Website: macys
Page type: billing-address
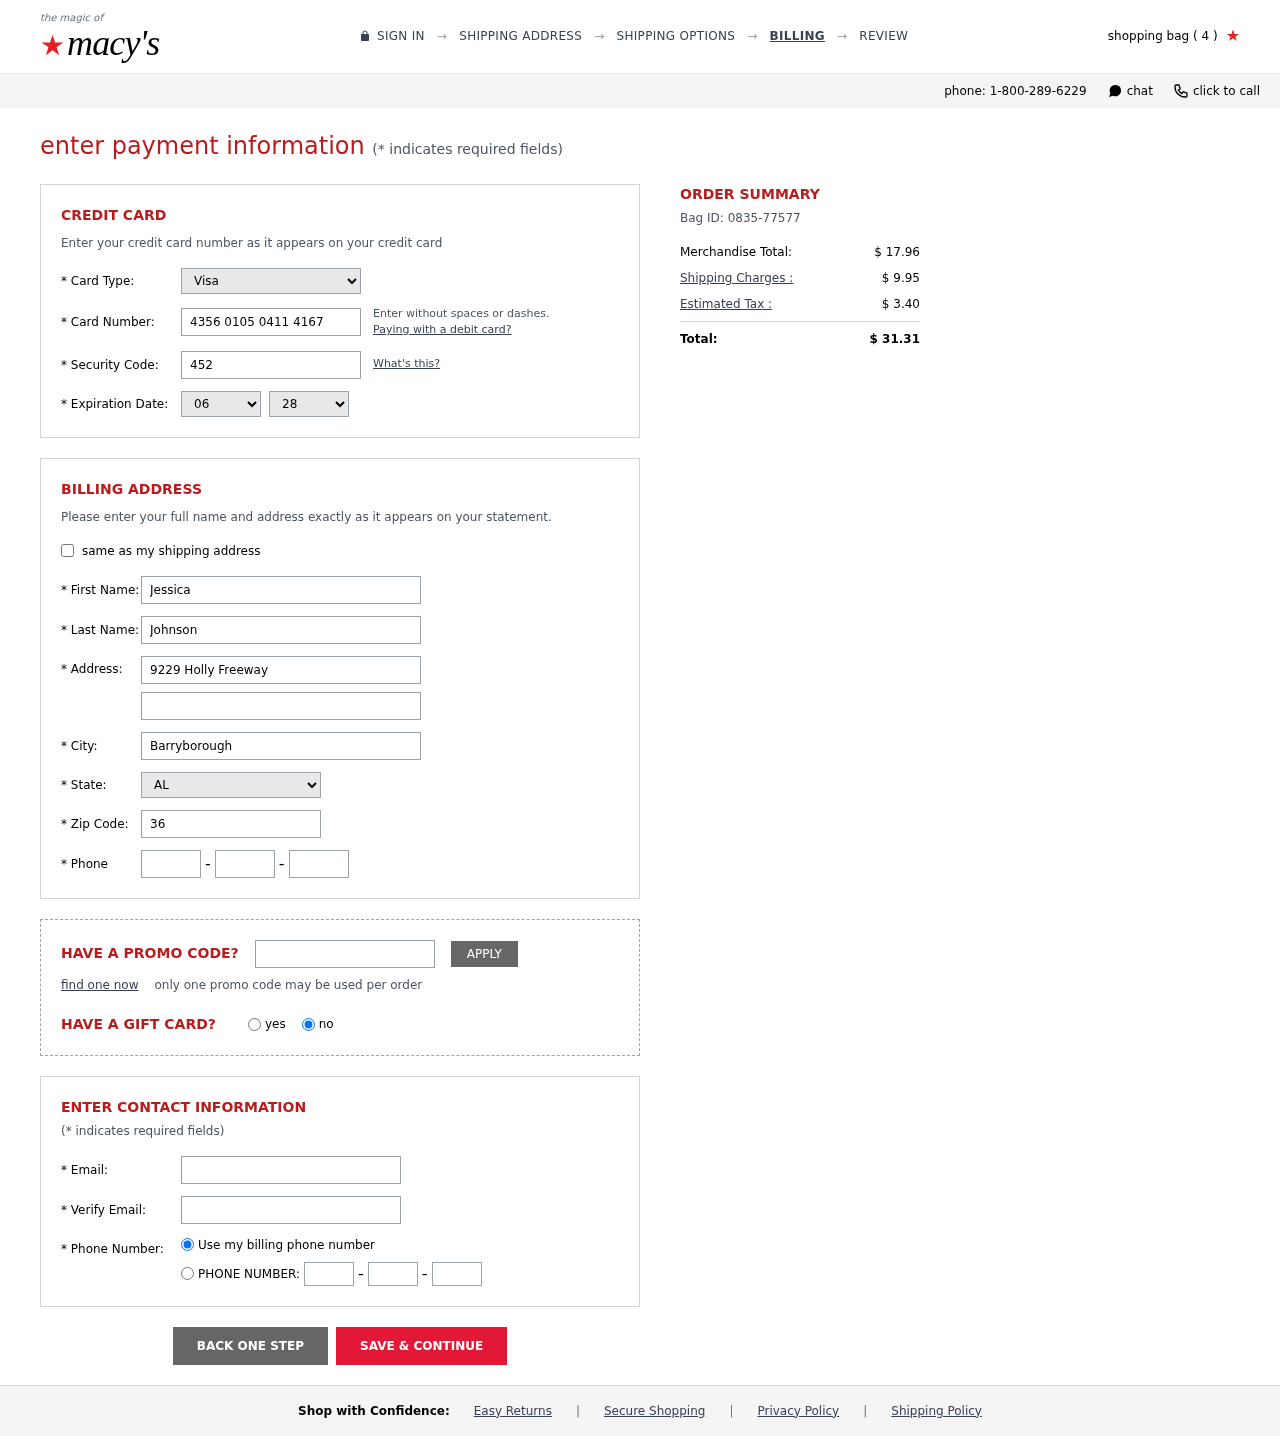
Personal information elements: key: PII_CARD_CVV
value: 452
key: PII_CARD_EXPIRY_MONTH
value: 06
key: PII_CARD_EXPIRY_YEAR
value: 28
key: PII_CARD_NUMBER
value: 4356 0105 0411 4167
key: PII_CARD_TYPE
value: Visa
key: PII_CITY
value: Barryborough
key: PII_EMAIL
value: jessica_johnson@yahoo.com
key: PII_FIRSTNAME
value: Jessica
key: PII_LASTNAME
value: Johnson
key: PII_PHONE_AREA
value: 893
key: PII_PHONE_PREFIX
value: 884
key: PII_PHONE_SUFFIX
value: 7905
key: PII_POSTCODE
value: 36316
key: PII_STATE_ABBR
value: AL
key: PII_STREET
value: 9229 Holly Freeway
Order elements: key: ORDER_NUM_ITEMS
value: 4
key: ORDER_ID
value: Bag ID: 0835-77577
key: ORDER_SUBTOTAL
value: $ 17.96
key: ORDER_SHIPPING_COST
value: $ 9.95
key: ORDER_TAX
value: $ 3.40
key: ORDER_TOTAL
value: $ 31.31